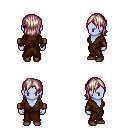
a pixel art fantasy rpg character, female body template, dark elf, purple skin, brown robe, metal pants, white blonde long bangs hairstyle, leather bracers, maroon shoes, four views (front, back, left, right), 2x2 character sprite sheet, small pixel art, hard edges, no anti-aliasing